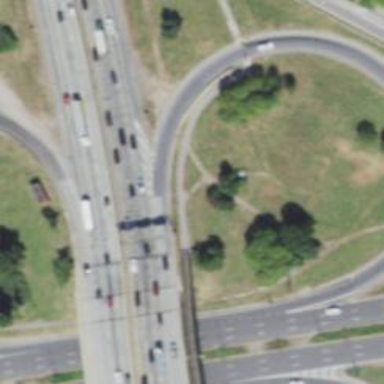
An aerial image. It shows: Covered cycleway on bridge.